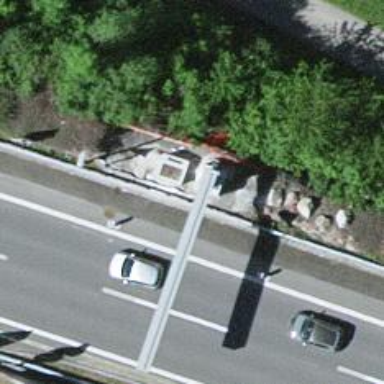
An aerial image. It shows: Gantry structure.